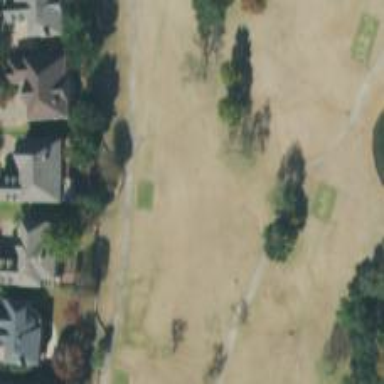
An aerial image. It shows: Footway that serves as golf path.